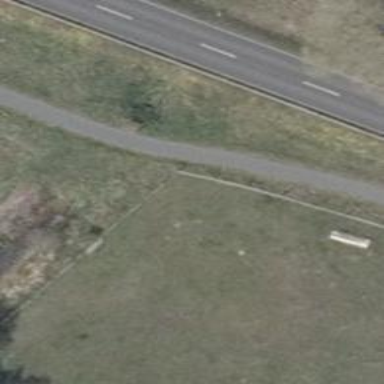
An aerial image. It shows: Asphalt path on bridge.